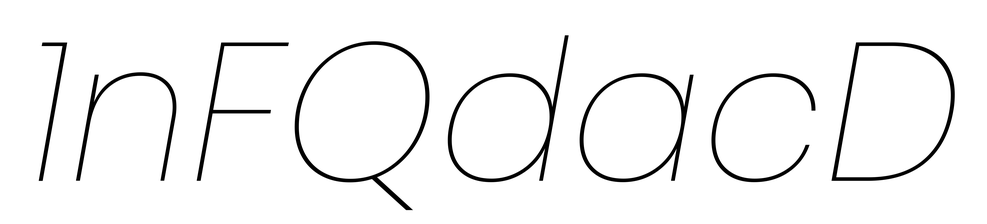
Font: Poppins-ThinItalic